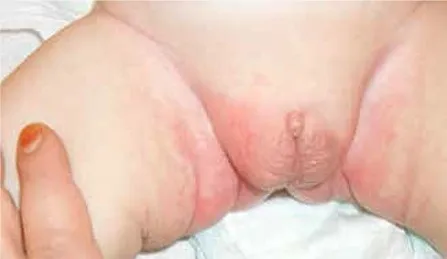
Bifid scrotum and micropenis.
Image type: medical_photograph (skin_photograph)